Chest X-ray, PA view. Patient: 65 years old, sex M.
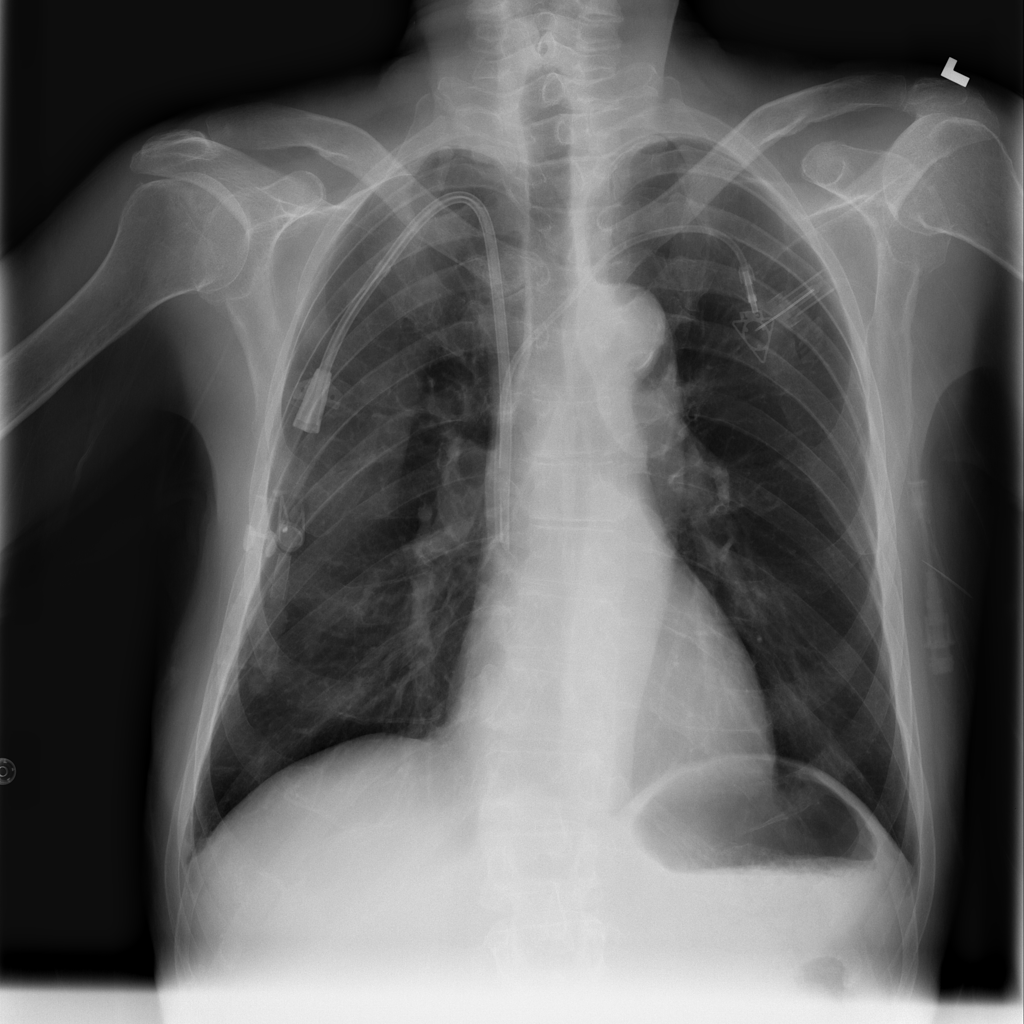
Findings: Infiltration